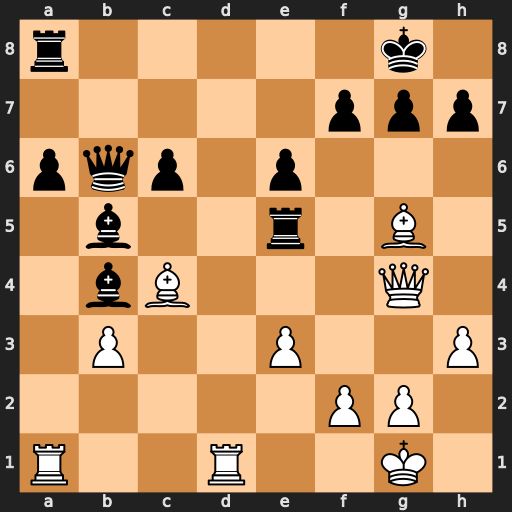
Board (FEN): r5k1/5ppp/pqp1p3/1b2r1B1/1bB3Q1/1P2P2P/5PP1/R2R2K1
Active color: w
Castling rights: -
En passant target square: -
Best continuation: Bf6 Bf8 Bxe5